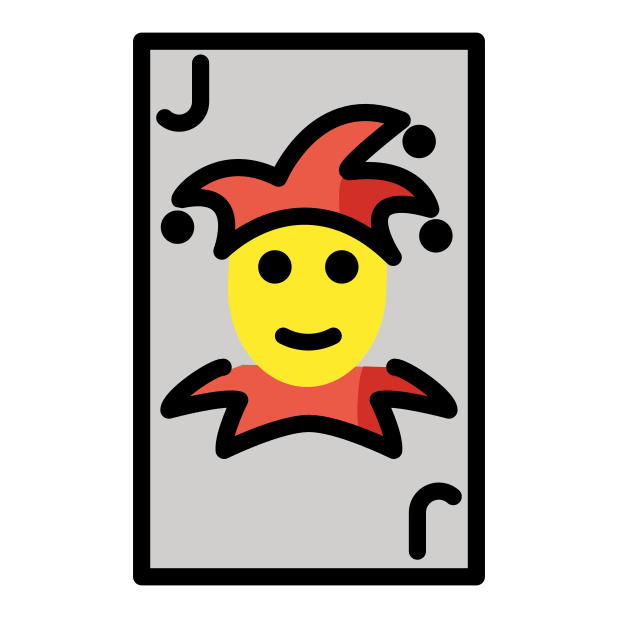
joker